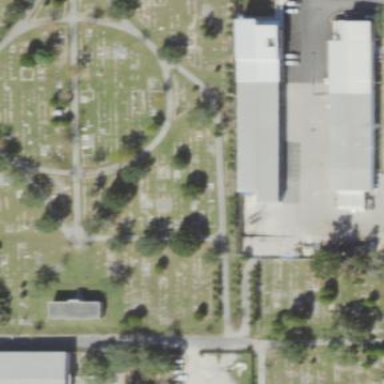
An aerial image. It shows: Cemetery.